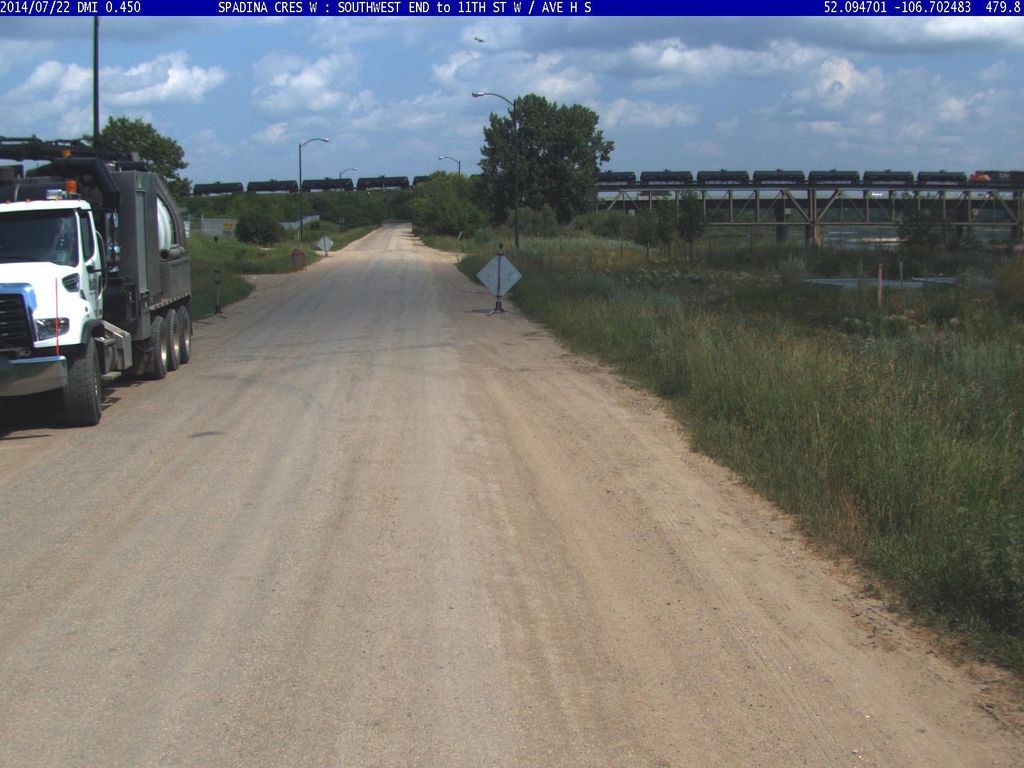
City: saskatoon